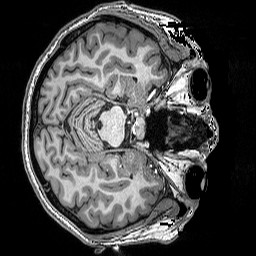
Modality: T1w
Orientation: axial
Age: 19
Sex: female
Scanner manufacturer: siemens
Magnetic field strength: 3 T
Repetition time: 2.5 s
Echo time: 0.00343 s